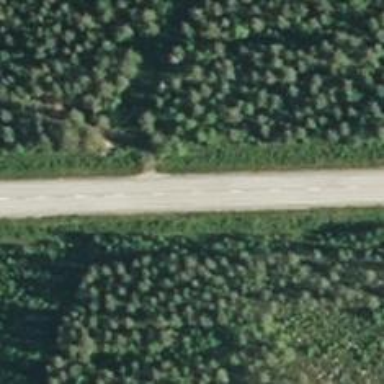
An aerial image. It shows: Asphalt trunk highway.